Field crop: maize
Growth stage: 2
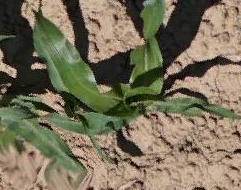
Species: maize